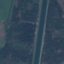
Land use / land cover: River